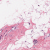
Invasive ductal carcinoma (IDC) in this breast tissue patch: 0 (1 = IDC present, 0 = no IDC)